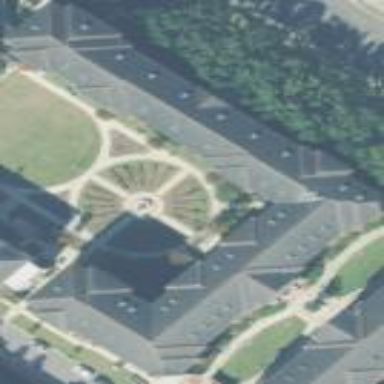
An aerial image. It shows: Dormitory building.